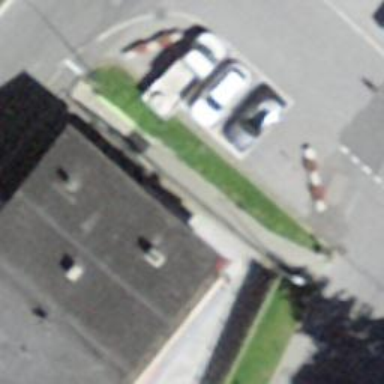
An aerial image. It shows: Café.